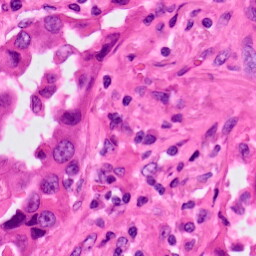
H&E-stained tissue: Lung